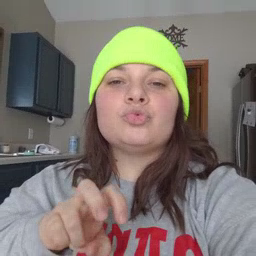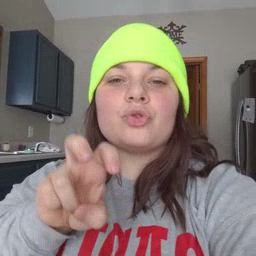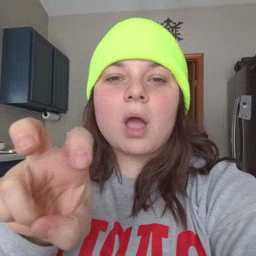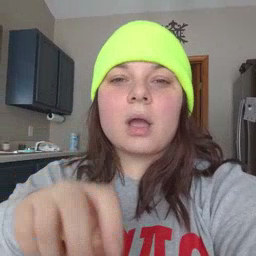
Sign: ride